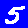
Digit: 5